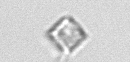
Label: Bacillariophyceae_morphotype1